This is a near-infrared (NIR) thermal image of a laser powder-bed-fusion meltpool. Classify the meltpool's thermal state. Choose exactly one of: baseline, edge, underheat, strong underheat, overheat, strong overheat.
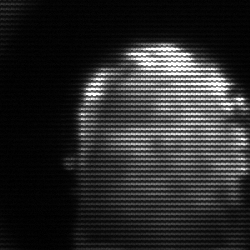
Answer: baseline